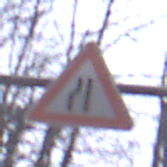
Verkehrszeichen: EinseitigVerengteFahrbahnLinks
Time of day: Midday
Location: Outdoor (Nature)
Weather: Overcast
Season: Autumn
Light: Natural